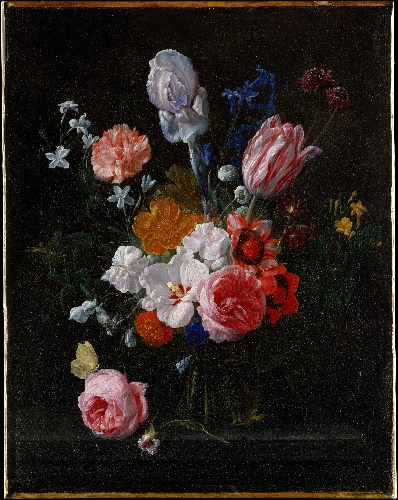
Title: A Bouquet of Flowers in a Crystal Vase
Artist: Nicolaes van Veerendael
Artist bio: Flemish, 1640–1691
Date: 1662
Object type: Painting
Classification: Paintings
Medium: Oil on canvas
Dimensions: 19 1/2 x 15 7/8 in. (49.5 x 40.3 cm)
Department: European Paintings
Credit line: Bequest of Stephen Whitney Phoenix, 1881
Accession year: 1881
Repository: Metropolitan Museum of Art, New York, NY
Tags: Flowers|Still Life|Vases